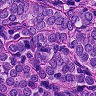
Metastatic tissue present: yes